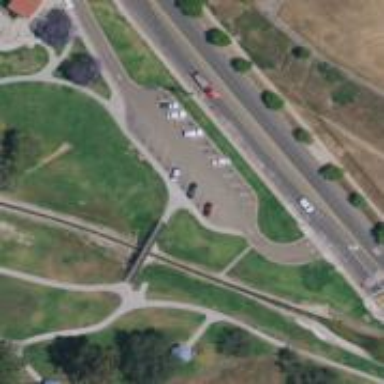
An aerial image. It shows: Footway on bridge.